Field crop: maize
Growth stage: 2
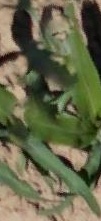
Species: maize